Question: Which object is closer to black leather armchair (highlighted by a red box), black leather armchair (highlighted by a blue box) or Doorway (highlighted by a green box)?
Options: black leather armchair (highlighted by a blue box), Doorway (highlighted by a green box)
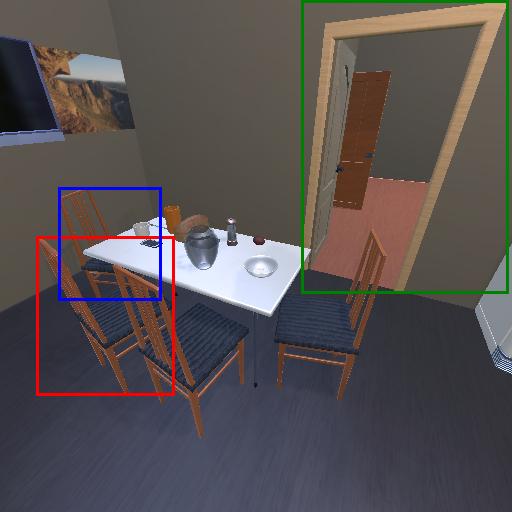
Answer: black leather armchair (highlighted by a blue box)